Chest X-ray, AP view. Patient: 60 years old, sex F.
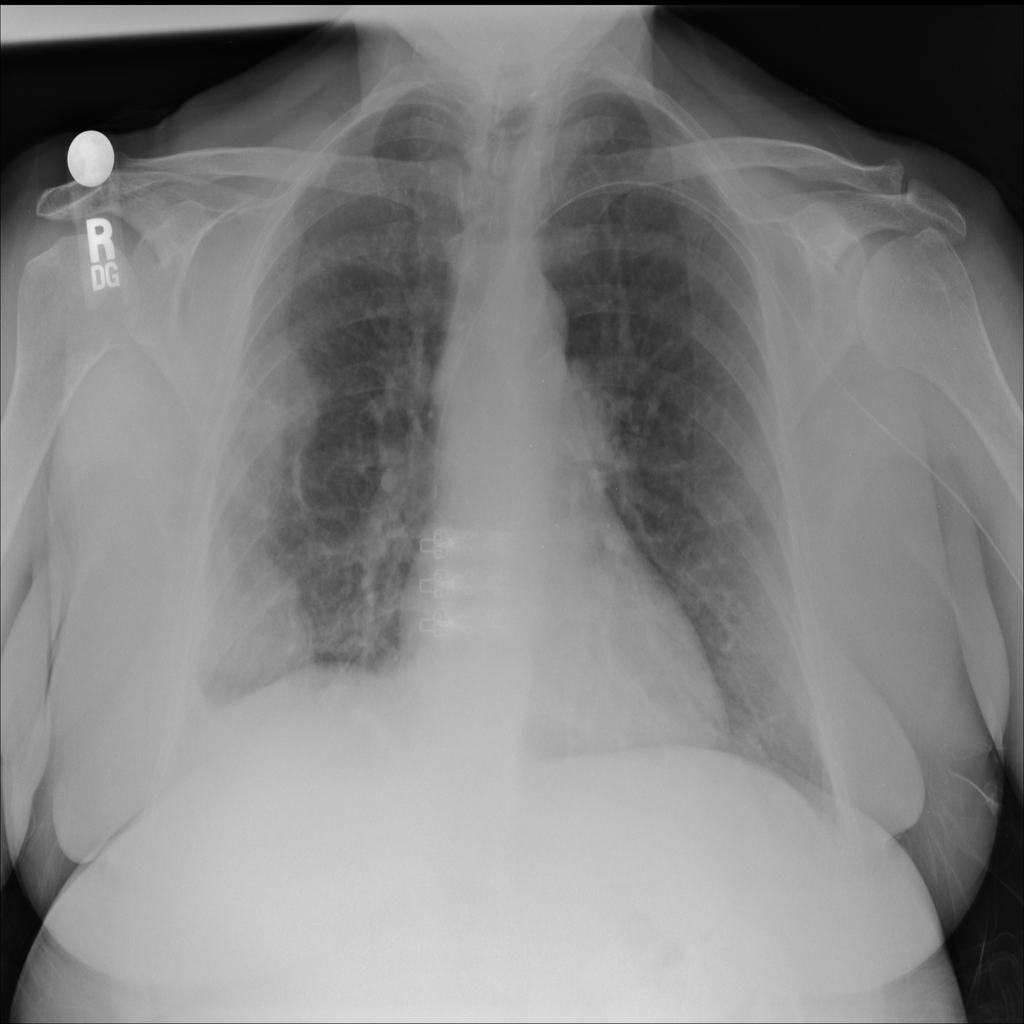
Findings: Mass